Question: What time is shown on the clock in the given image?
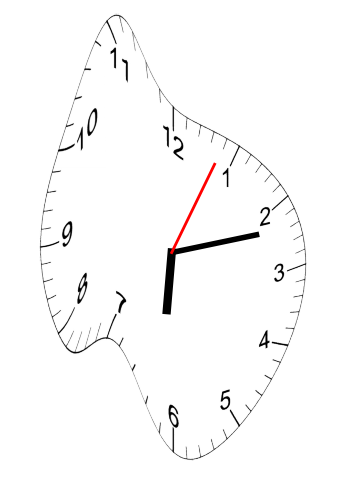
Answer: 06:12:04